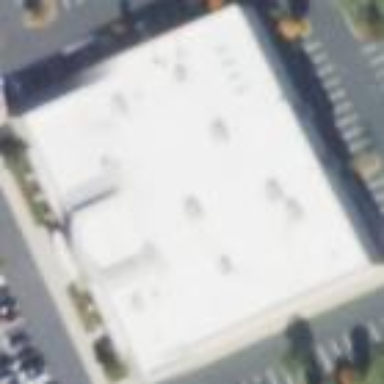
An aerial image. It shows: Building that houses fitness center.